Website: bh-photo
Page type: billing-address
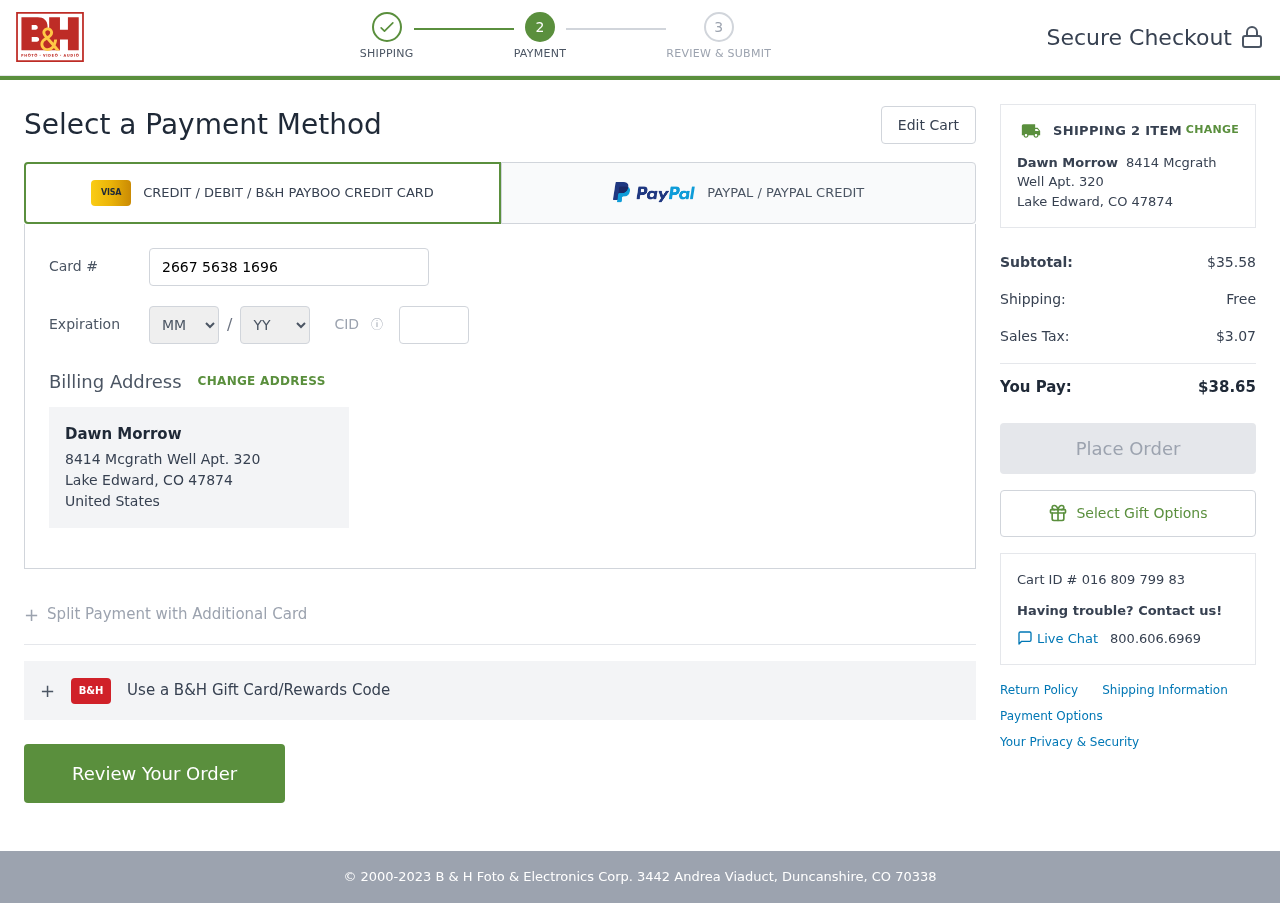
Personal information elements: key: PII_CARD_CVV
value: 144
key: PII_CARD_EXPIRY_MONTH
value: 05
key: PII_CARD_EXPIRY_YEAR
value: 30
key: PII_CARD_NUMBER
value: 2667 5638 1696 8157
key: PII_CITY_STATE_ZIP
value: Lake Edward, CO 47874
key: PII_COUNTRY
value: United States
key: PII_FULLNAME
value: Dawn Morrow
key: PII_STREET
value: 8414 Mcgrath Well Apt. 320
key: PII_FULLNAME2
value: Dawn Morrow
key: PII_CITY
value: Lake Edward
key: PII_STATE_ABBR
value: CO
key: PII_POSTCODE
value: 47874
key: PII_POSTCODE_FULL
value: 47874
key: PII_CITY_STATE
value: Lake Edward, CO
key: PII_POSTCODE_NUMERIC
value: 47874
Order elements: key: ORDER_NUM_ITEMS
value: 2
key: ORDER_SUBTOTAL
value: $35.58
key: ORDER_SHIPPING_COST
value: Free
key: ORDER_TAX
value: $3.07
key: ORDER_TOTAL
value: $38.65
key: ORDER_ID
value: Cart ID # 016 809 799 83